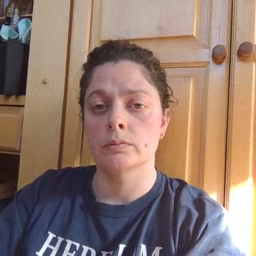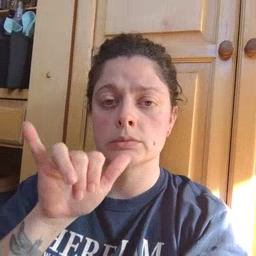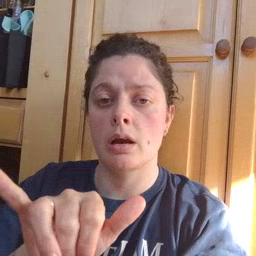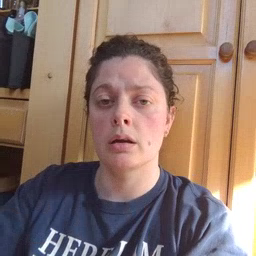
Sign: stay